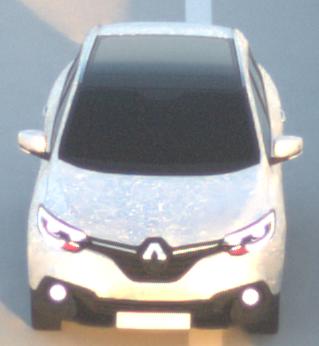
Make: Renault
Model: Kadjar ENERGY TCe 130
Detailed model: Kadjar
Model produced from: 2015/05
Model produced until: 2018/08
Doors: 5
Color: white
Road condition: dry road
Daytime: sunrise or sunset
Contrast: medium contrast